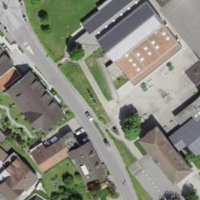
EUNIS habitat code: 54
Species observed at this site:
Geranium sanguineum
Papaver rhoeas